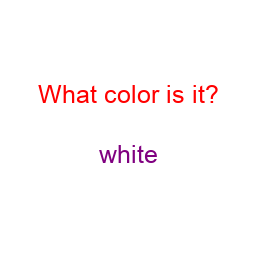
Color: purple
Color name shown: white
Background color: white
Question text color: red